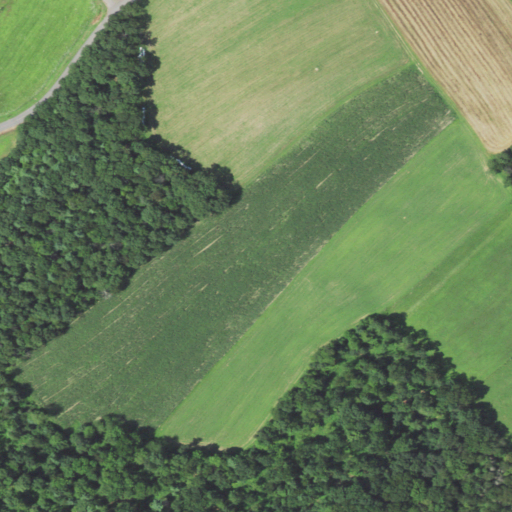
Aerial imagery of mountain in Pennsylvania named Buck Hill containing pasture, deciduous forest, mixed forest, low intensity development, medium intensity development, and high intensity development